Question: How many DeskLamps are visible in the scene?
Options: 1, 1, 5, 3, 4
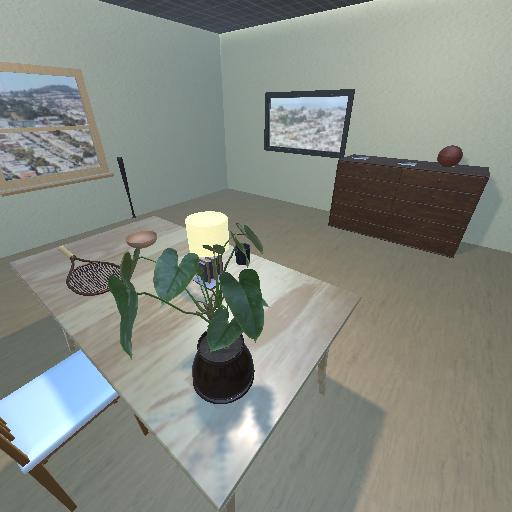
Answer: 1